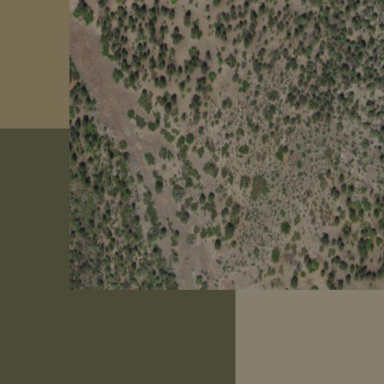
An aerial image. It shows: Patch of scrub vegetation.